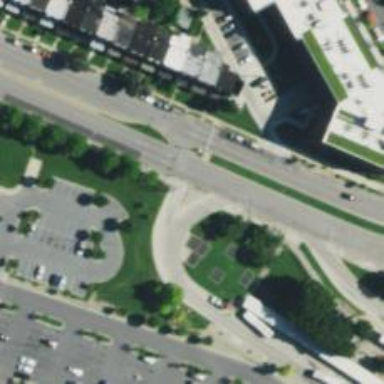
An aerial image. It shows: Traffic island located on footway.